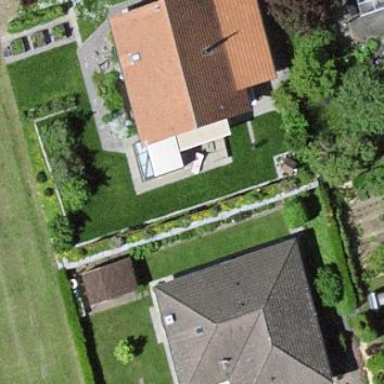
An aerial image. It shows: Simple and straightforward house.